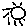
Label: sun